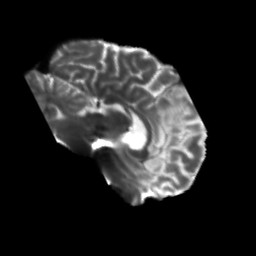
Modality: T2w
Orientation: sagittal
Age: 50
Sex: male
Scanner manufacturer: siemens
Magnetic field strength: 3 T
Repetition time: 5.47 s
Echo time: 0.0854 s